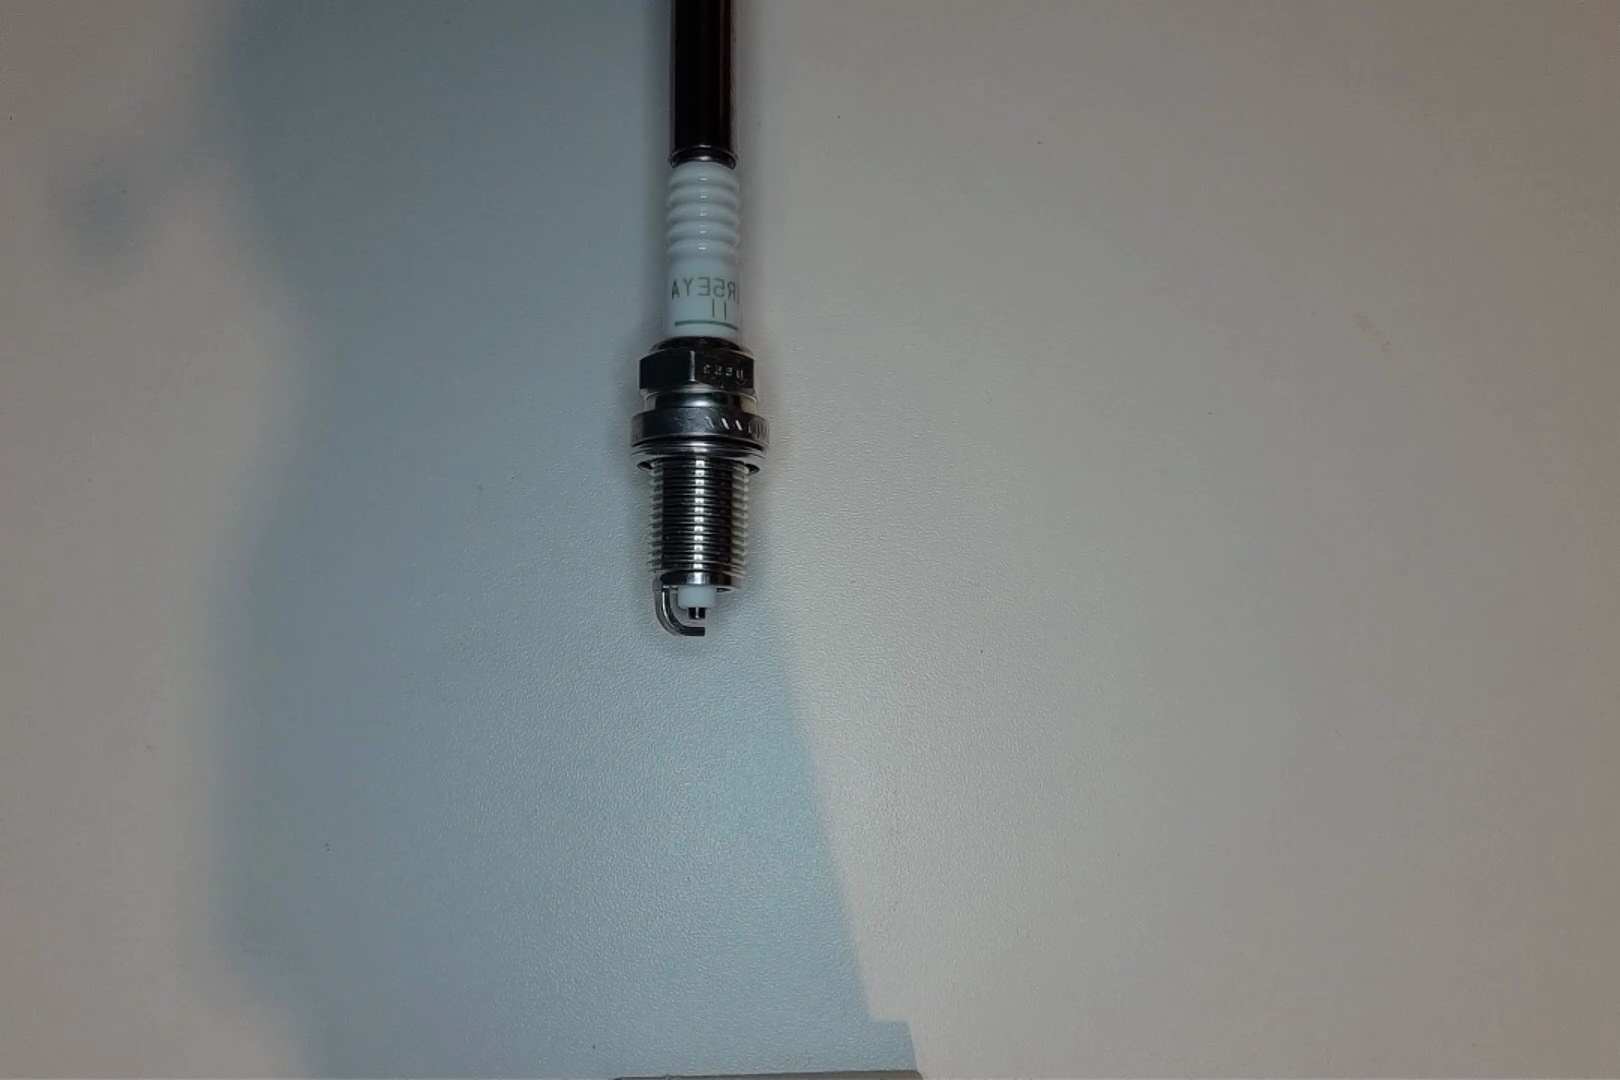
Label: normal